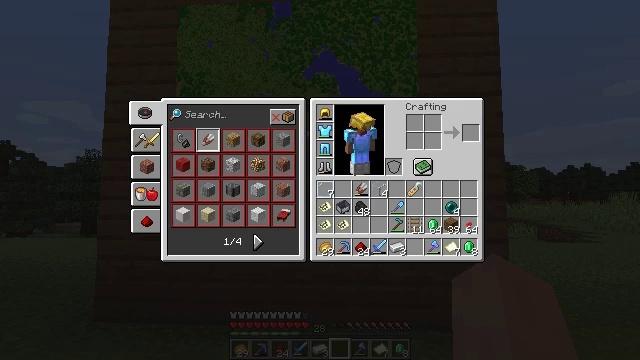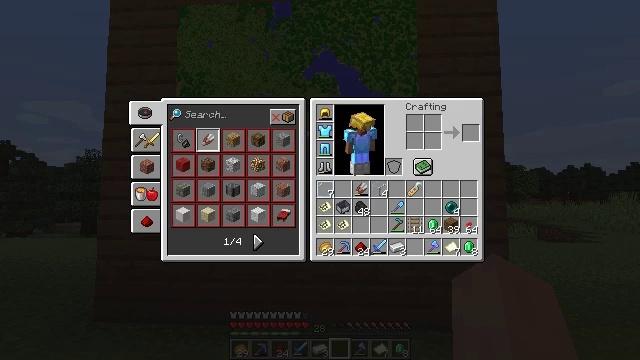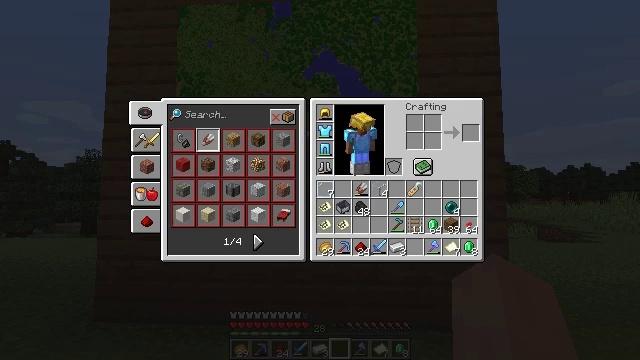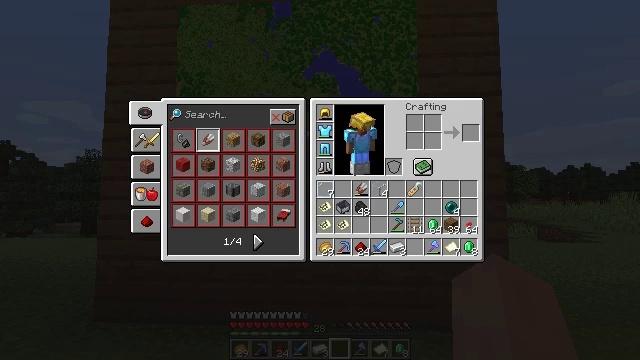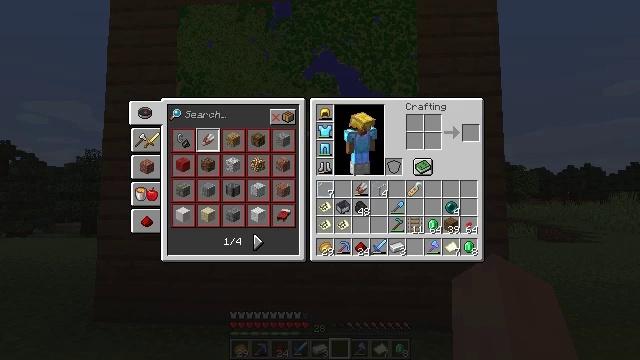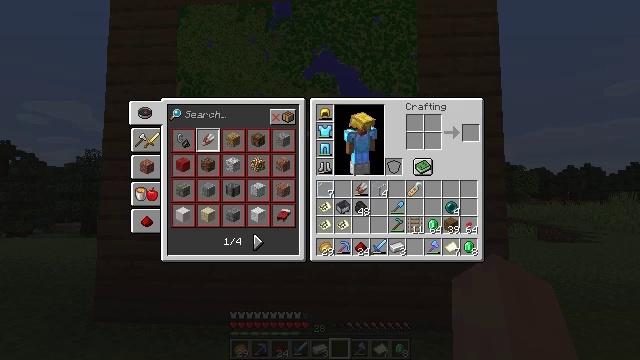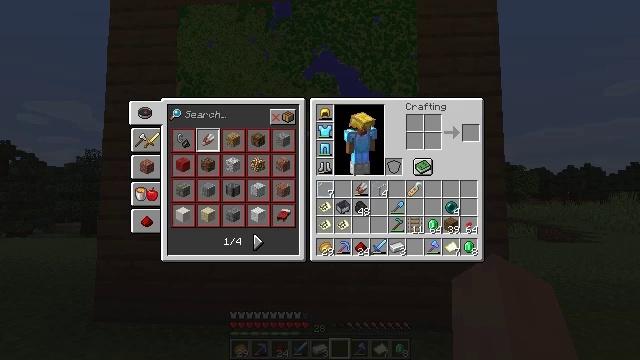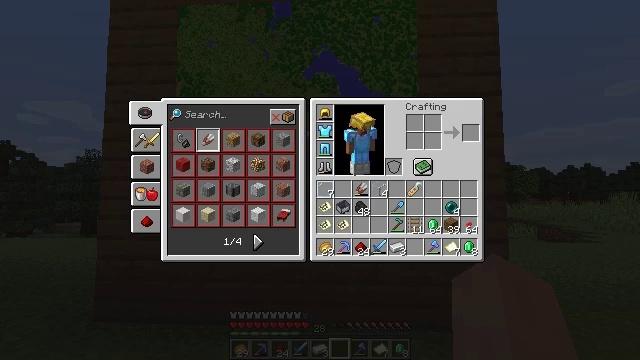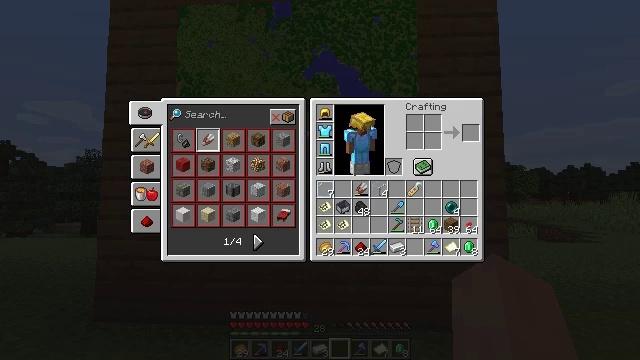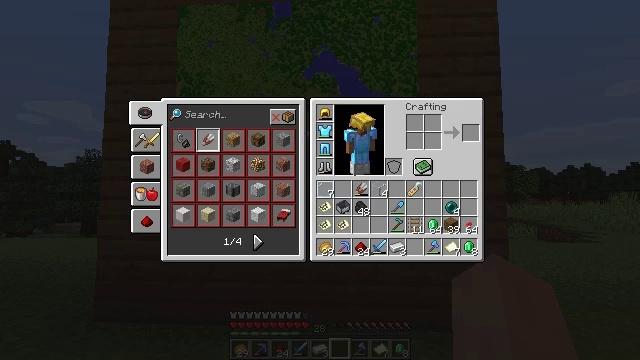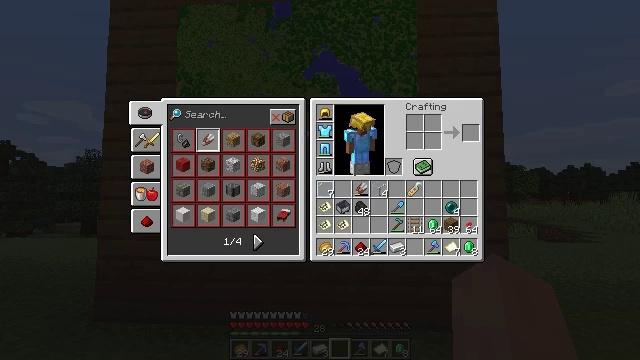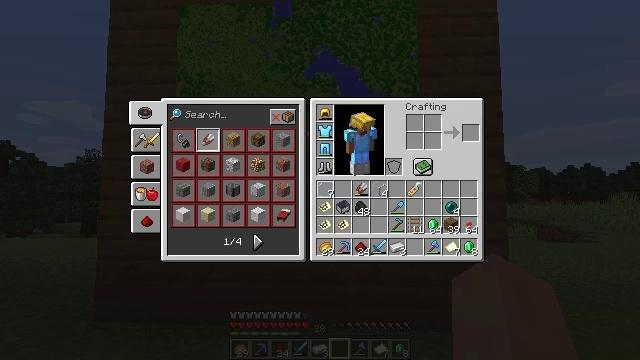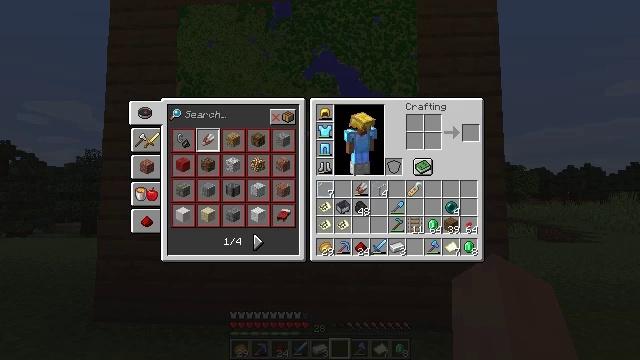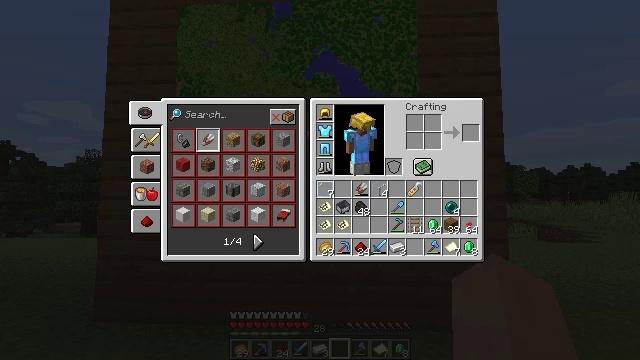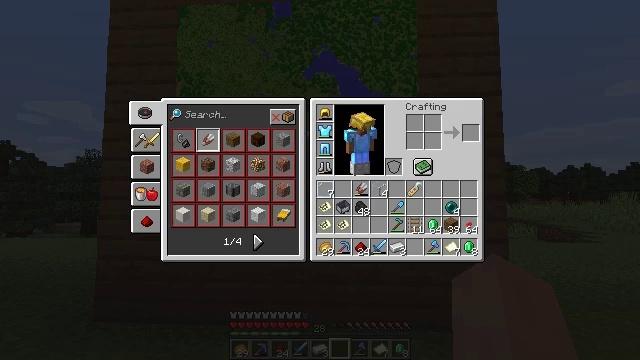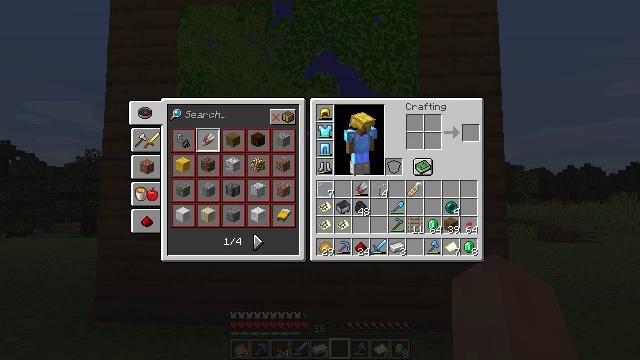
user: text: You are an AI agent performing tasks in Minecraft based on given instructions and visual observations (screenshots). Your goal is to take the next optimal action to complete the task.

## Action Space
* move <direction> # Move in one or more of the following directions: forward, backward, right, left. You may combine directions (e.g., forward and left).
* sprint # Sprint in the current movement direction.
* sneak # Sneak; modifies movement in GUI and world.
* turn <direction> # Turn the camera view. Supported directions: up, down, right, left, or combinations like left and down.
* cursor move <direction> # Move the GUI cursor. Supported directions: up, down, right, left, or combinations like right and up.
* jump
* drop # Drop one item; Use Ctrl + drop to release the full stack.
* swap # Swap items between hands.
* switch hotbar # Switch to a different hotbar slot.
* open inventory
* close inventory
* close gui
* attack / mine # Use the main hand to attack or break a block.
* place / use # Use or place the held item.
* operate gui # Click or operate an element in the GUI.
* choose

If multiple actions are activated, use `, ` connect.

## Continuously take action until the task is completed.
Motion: motion action
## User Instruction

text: Combine sticks and leather in the crafting table for an item frame.
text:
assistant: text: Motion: no_op
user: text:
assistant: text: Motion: no_op
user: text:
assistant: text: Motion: no_op
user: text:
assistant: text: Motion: no_op
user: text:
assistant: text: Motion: no_op
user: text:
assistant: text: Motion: no_op
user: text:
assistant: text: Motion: no_op
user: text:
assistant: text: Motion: no_op
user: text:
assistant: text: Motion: no_op
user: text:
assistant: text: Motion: no_op
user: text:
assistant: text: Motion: no_op
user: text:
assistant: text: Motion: no_op
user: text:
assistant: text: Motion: no_op
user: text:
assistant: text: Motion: no_op
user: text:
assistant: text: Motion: no_op
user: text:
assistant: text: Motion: no_op
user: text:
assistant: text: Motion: no_op
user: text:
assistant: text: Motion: no_op
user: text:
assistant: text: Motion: no_op
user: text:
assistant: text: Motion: no_op
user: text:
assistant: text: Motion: no_op
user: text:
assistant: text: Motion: no_op
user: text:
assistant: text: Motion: no_op
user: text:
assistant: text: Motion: no_op
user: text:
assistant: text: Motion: no_op
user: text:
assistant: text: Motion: no_op
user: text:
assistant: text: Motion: no_op
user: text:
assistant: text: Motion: no_op
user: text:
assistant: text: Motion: no_op
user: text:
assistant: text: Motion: no_op